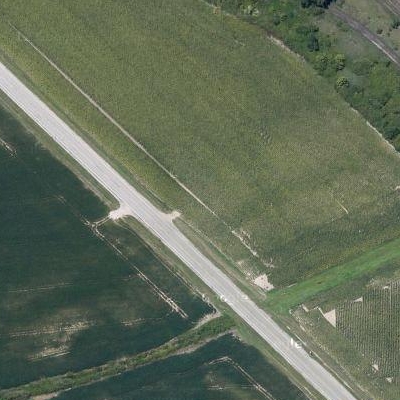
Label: Field